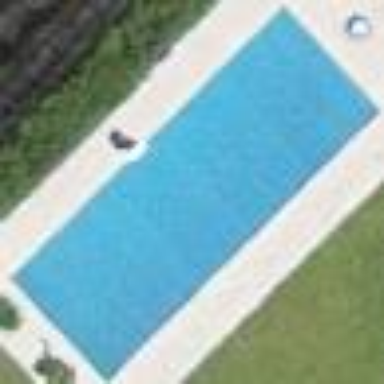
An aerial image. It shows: Swimming pool located in leisure land.